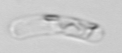
Label: Guinardia_striata